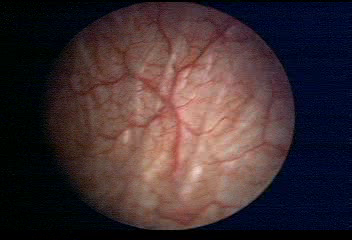
Modality: WLC
Class: Normal mucosa
Bladder cancer association: No